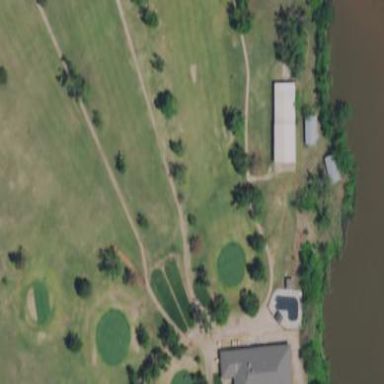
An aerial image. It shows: Grassy area designated as golf fairway.